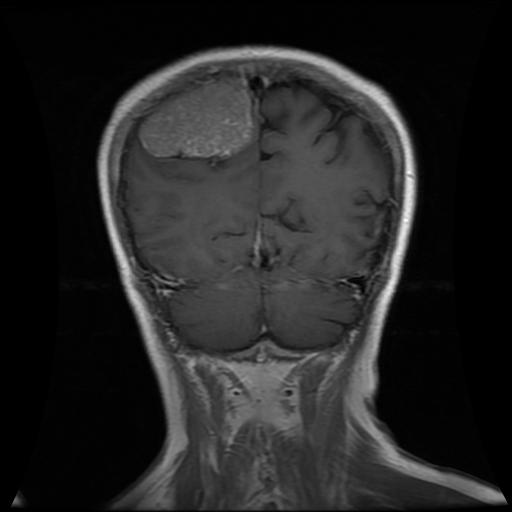
Label: meningioma